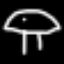
Label: mushroom